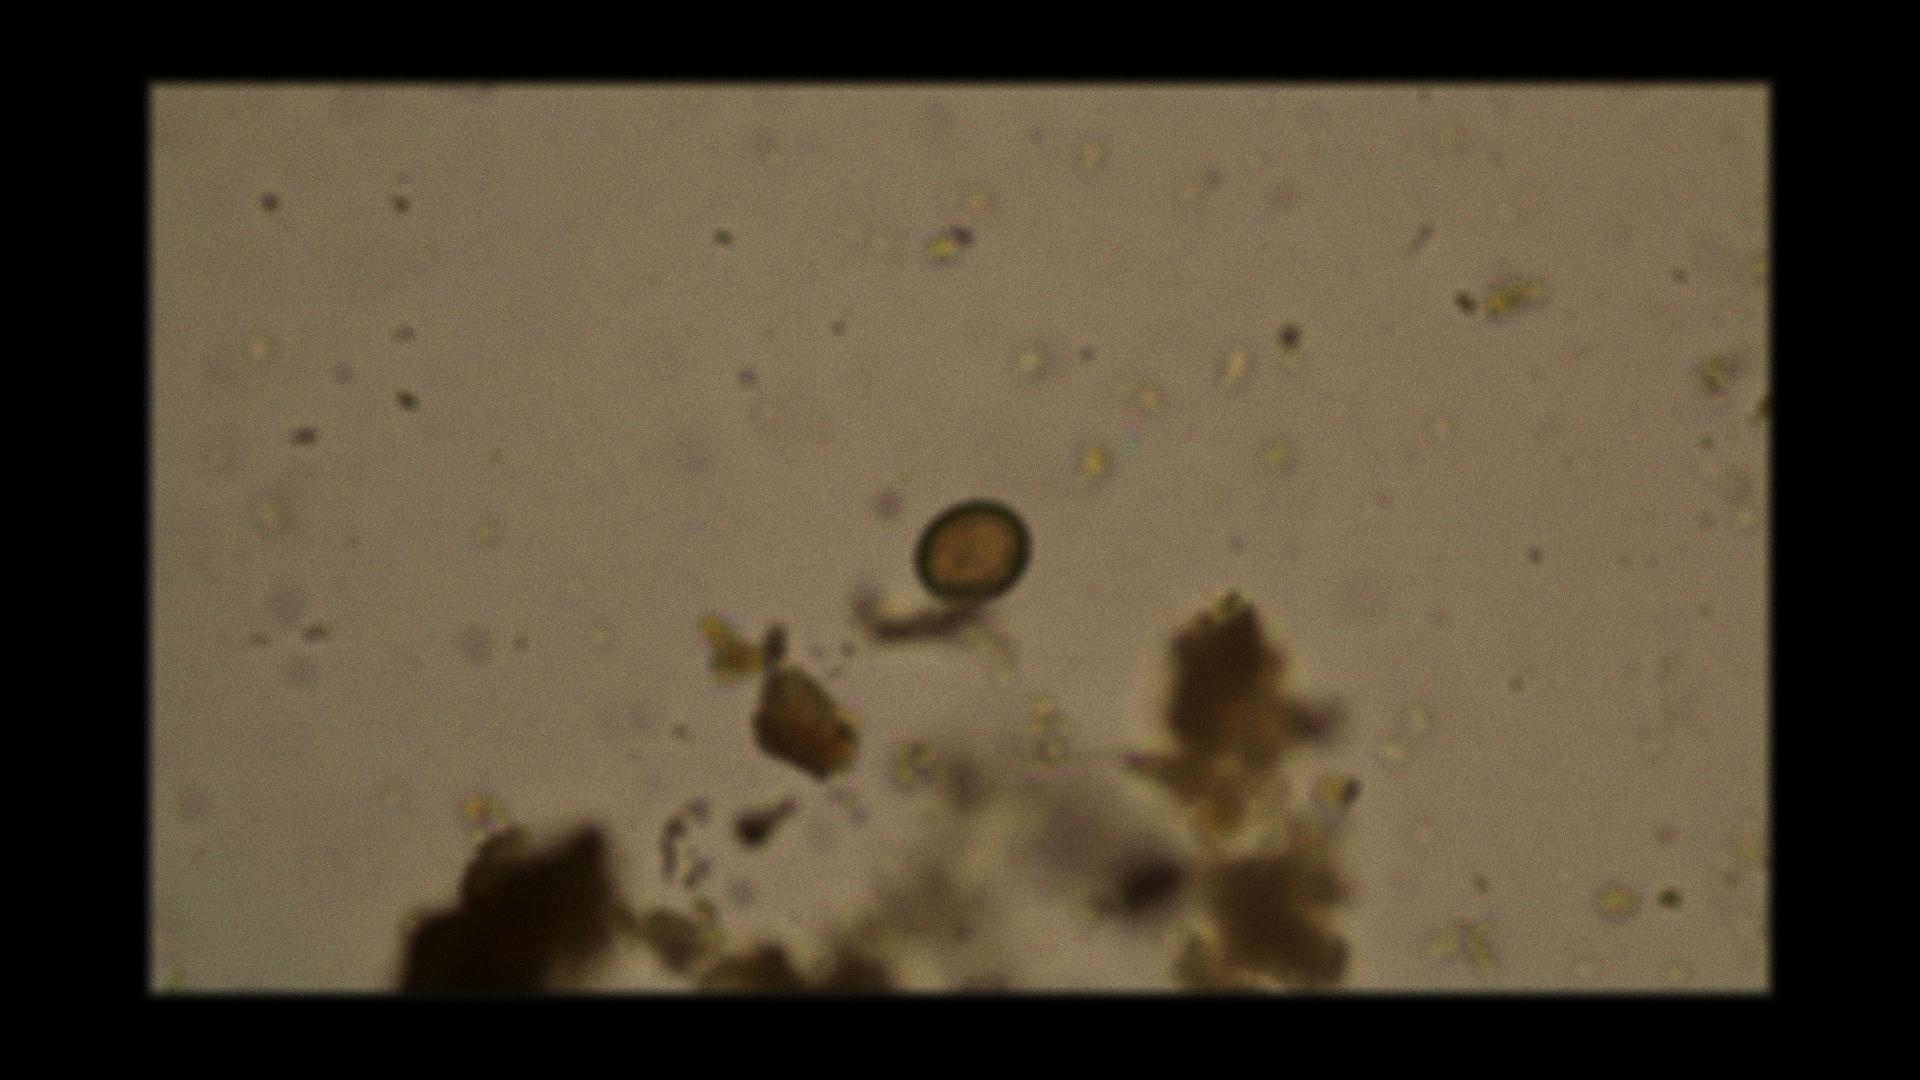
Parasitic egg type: Taenia spp. egg